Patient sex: M
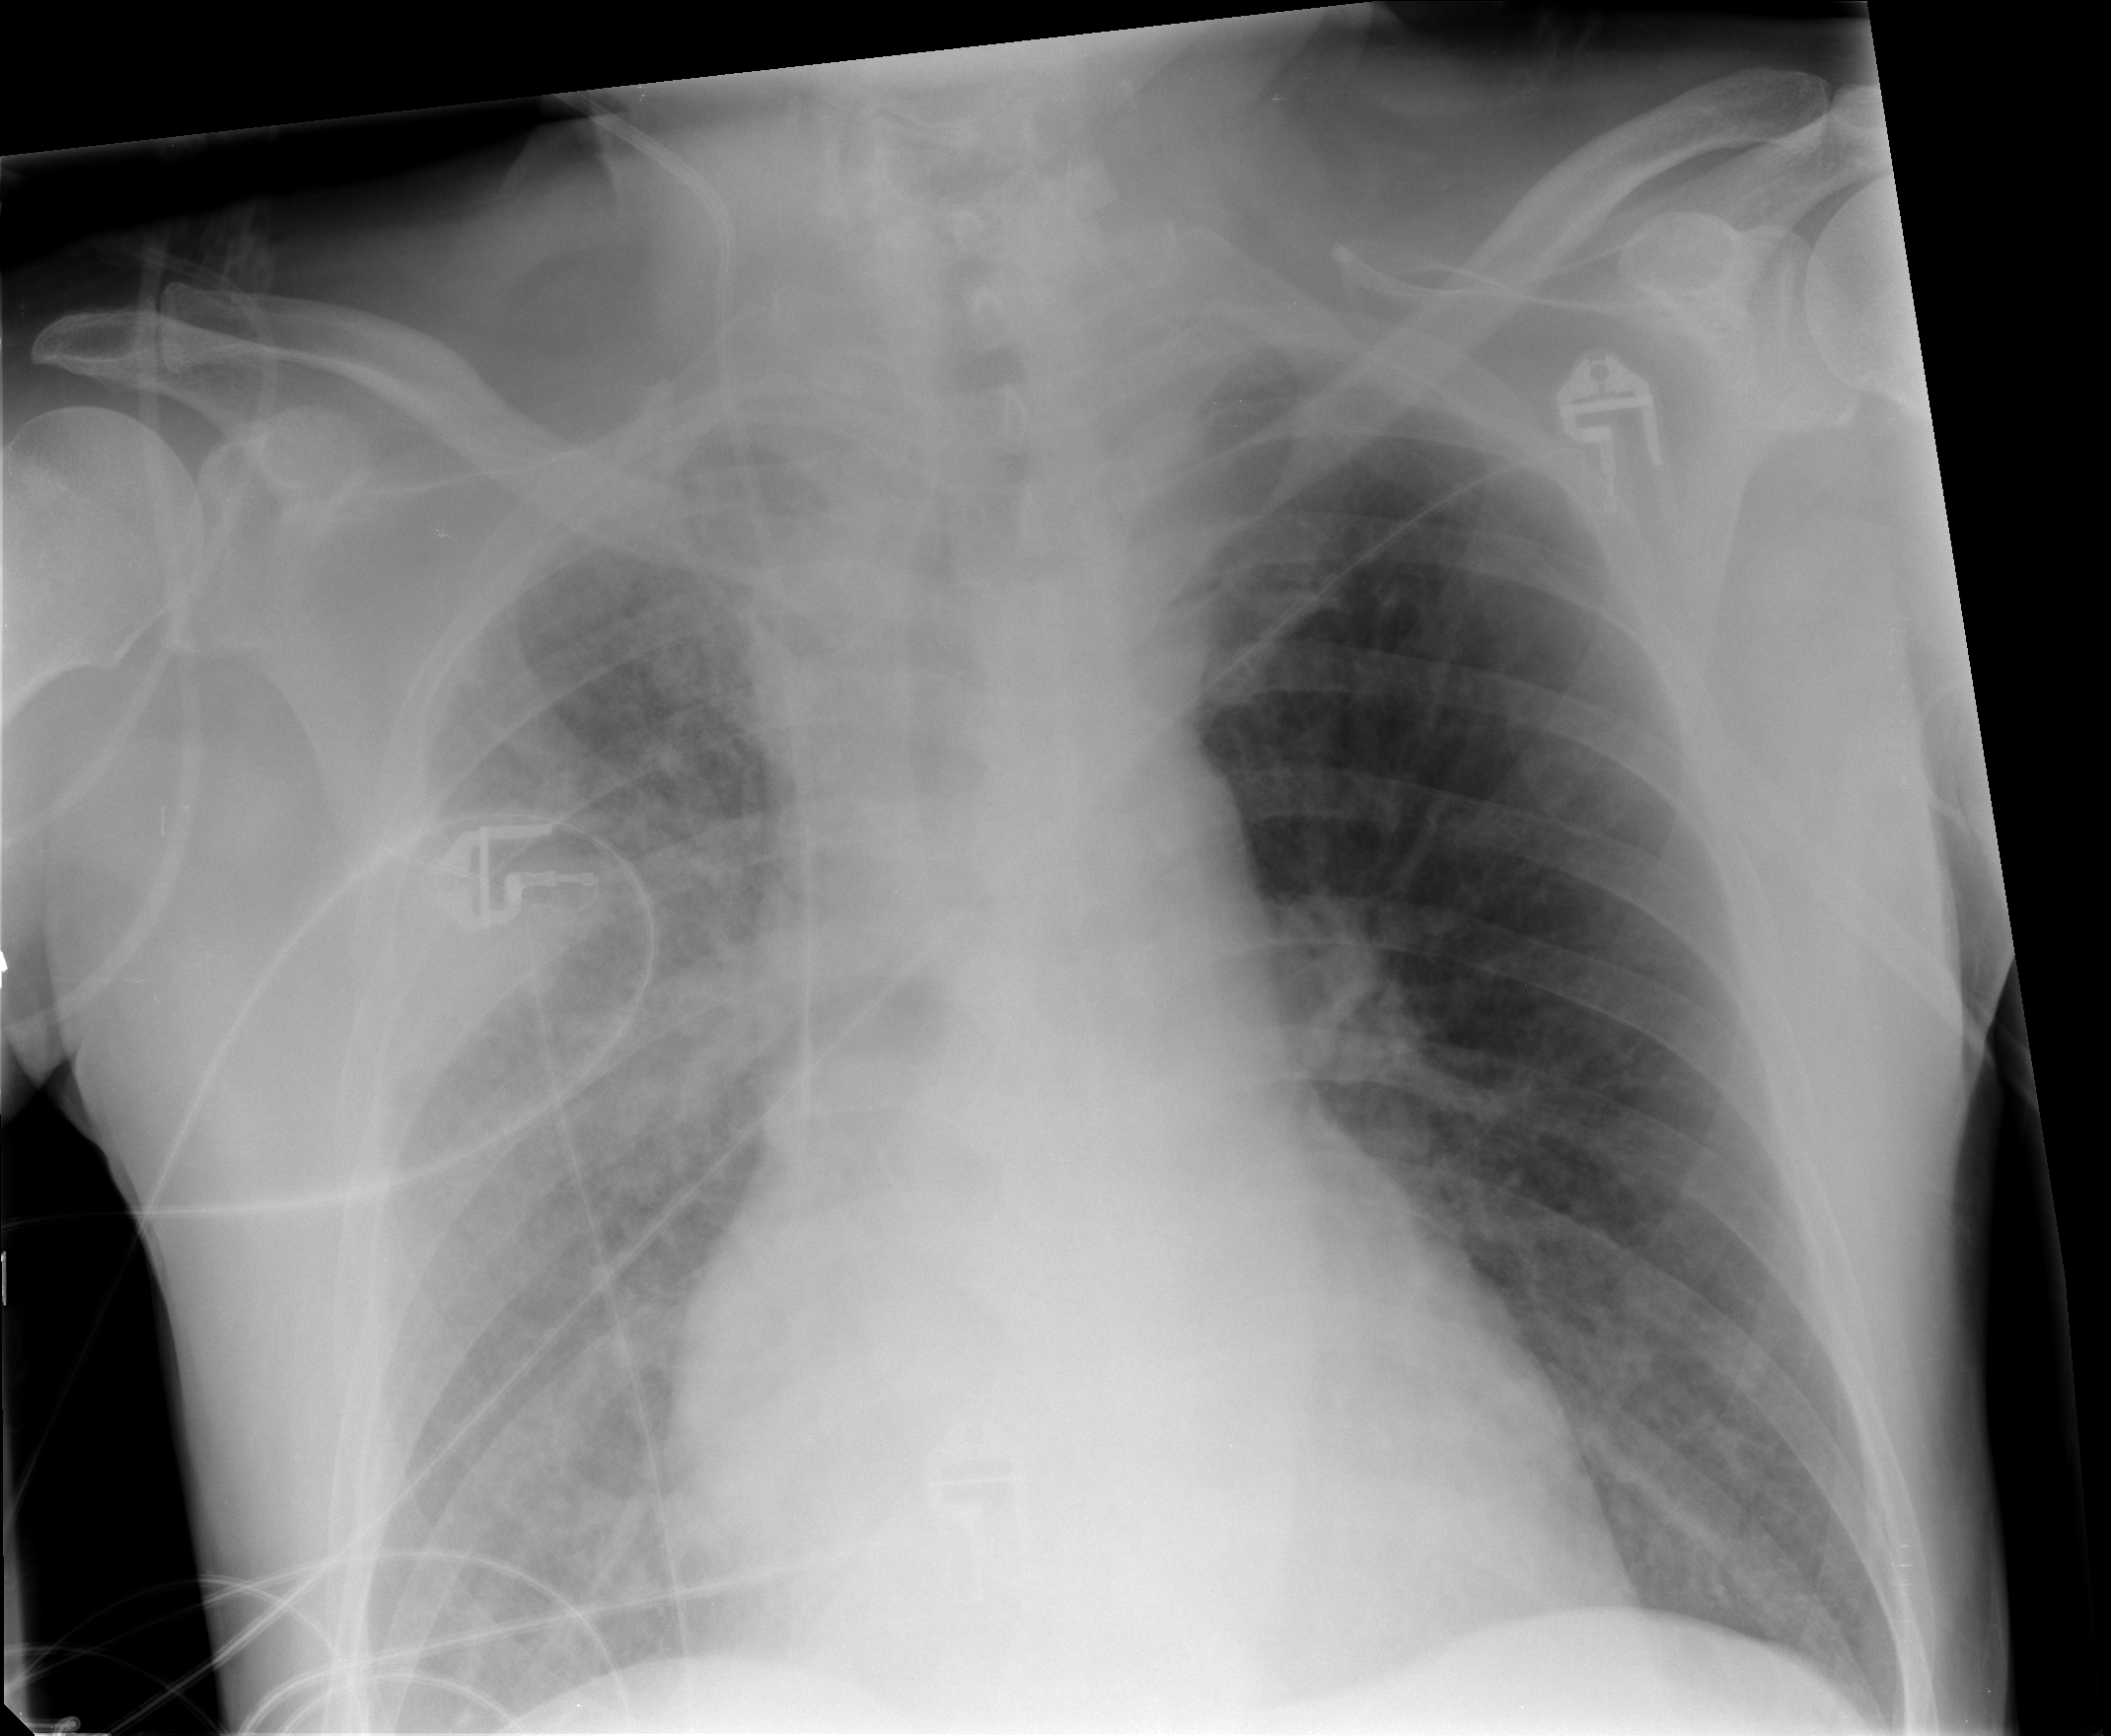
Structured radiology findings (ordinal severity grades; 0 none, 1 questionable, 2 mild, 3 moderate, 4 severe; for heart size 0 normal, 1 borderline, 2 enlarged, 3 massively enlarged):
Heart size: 1
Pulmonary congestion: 2
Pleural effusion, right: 1
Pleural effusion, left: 0
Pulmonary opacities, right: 3
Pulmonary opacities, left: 1
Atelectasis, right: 2
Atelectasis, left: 1